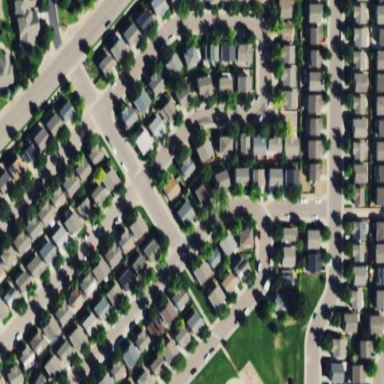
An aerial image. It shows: Residential area consisting of single-family homes.